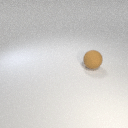
large brown rubber sphere